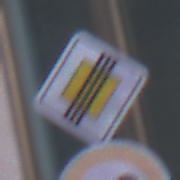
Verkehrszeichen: EndeVorfahrtsstrasse
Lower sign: Geschwindigkeit80
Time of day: MorningAfternoon
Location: Outdoor (Urban)
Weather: PartlyCloudy
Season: NotSpecified
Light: Natural